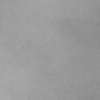
Label: dusty